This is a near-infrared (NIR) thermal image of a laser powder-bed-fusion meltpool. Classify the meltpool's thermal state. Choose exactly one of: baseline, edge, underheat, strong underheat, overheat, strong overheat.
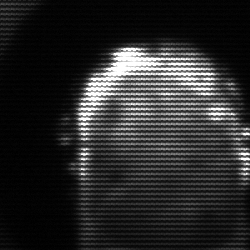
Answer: baseline